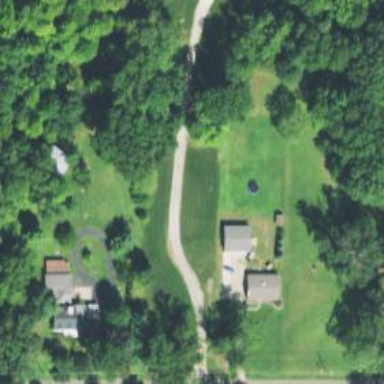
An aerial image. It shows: Driveway.